Question: I've trying to get byte-array and copy from there to another array some rows of picture previewing whith 'onPreviewFrame()'. So I prepare Camera and new byte-array
'''
try {
if (cam != null) {
Camera.Parameters parameters = cam.getParameters();
parameters.setPreviewFrameRate(25);
parameters.setPictureFormat(ImageFormat.JPEG);
cam.setParameters(parameters);
cam.setPreviewDisplay(holder);
cam.startPreview();
arr = new byte[(parameters.getPreviewSize().height)
* (parameters.getPreviewSize().width)];
Log.i("" + parameters.getPictureSize().height, " "
+ parameters.getPictureSize().width);
}
} catch (IOException e) {
Log.d("CAMERA", e.getMessage());
}
'''
And Log tell's me :
'480 640'
So 'arr.length = 307200'
But:
'''
public void onPreviewFrame(byte[] data, Camera camera) {
Log.i(arr.length+" ",data.length+"");
}
'''
'arr.length = 307200'
(which of course means Frame Size = 640*480)
but
'data.length = 460800'
(and it means Frame Size = 800*576)
And when I try to copy Data to Arr with 'System.arraycopy(data, 0, arr, 0, arr.length);' and then export picture:
'''
FileOutputStream outStream = null;
try {
outStream = new FileOutputStream("/sdcard/new.jpg");
Camera.Parameters parameters = cam.getParameters();
Size size = parameters.getPreviewSize();
YuvImage image = new YuvImage(arr, parameters.getPreviewFormat(),
size.width, size.height, null);
image.compressToJpeg(
new Rect(0, 0, image.getWidth(), image.getHeight()), 90,
outStream);
outStream.flush();
outStream.close();
} catch (FileNotFoundException e) {
Log.d("CAMERA", e.getMessage());
} catch (IOException e) {
Log.d("CAMERA", e.getMessage());
}
'''
Picture become green:

So what I need to do to make data-array become 640*480? Or maybe you know another way to get single row from (for example) Bitmap and add it to another Bitmap?
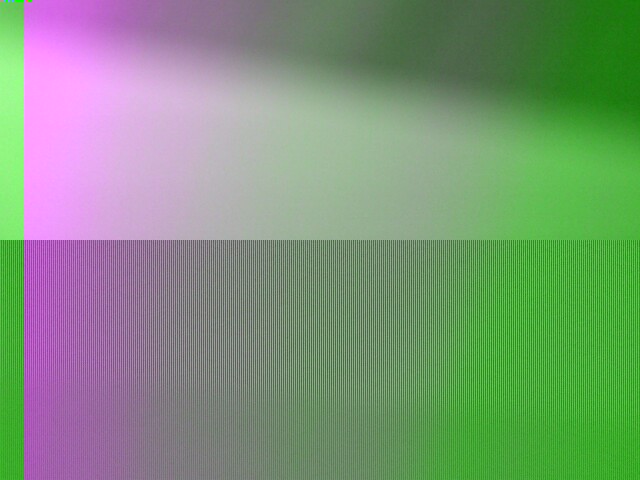
Answer: The correct array size is
'new byte<URL>